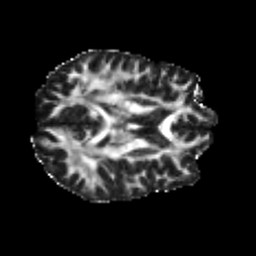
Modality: FA
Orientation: axial
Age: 23
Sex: male
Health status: healthy
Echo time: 0.074 s